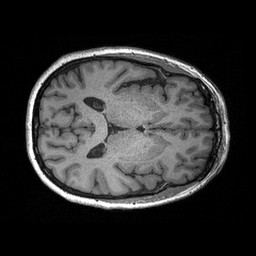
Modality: T1w
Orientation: axial
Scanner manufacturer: siemens
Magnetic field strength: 3 T
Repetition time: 2.3 s
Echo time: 0.00298 s